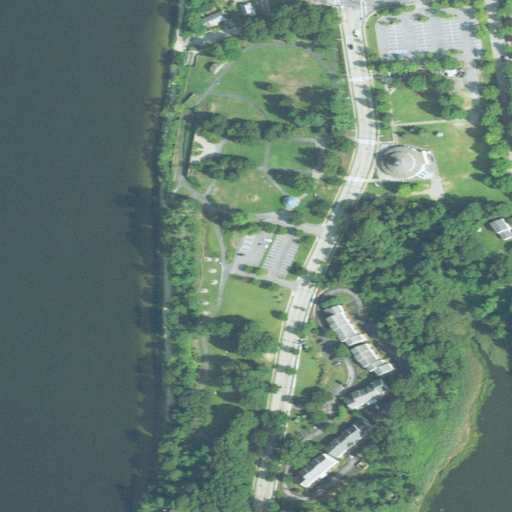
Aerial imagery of cape in Rhode Island named Bullock Neck containing medium intensity development, open water, low intensity development, high intensity development, open development, mixed forest, and grassland